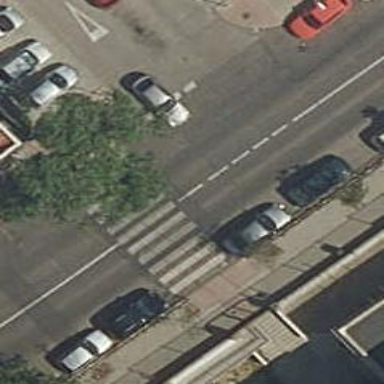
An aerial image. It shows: Uncontrolled zebra crossing on the road.